Field crop: maize
Growth stage: 2
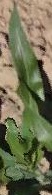
Species: maize